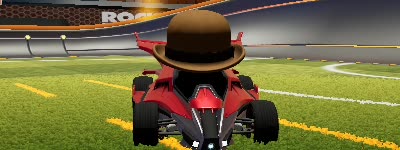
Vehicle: aftershock